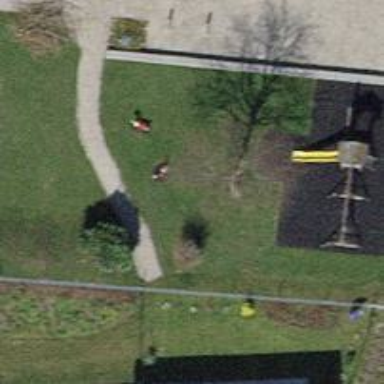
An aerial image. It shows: Playground area for leisure land.